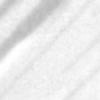
Label: change